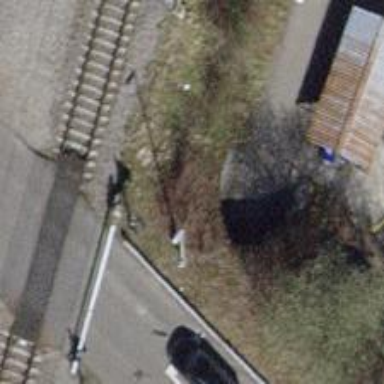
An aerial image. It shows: Asphalt footway with tunnel.